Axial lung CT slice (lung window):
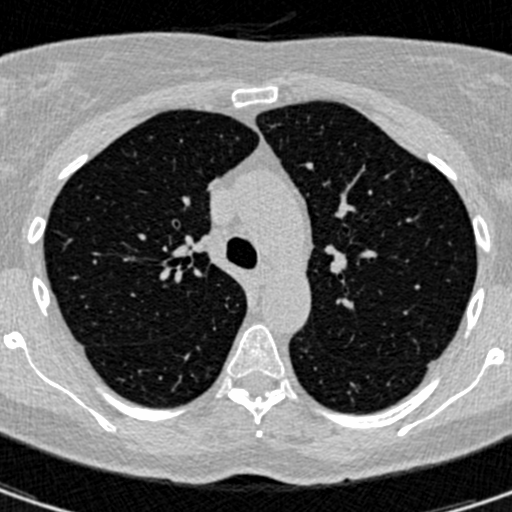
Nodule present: no